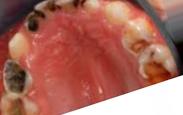
Condition: Caries